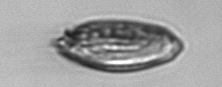
Label: Katodinium_or_Torodinium